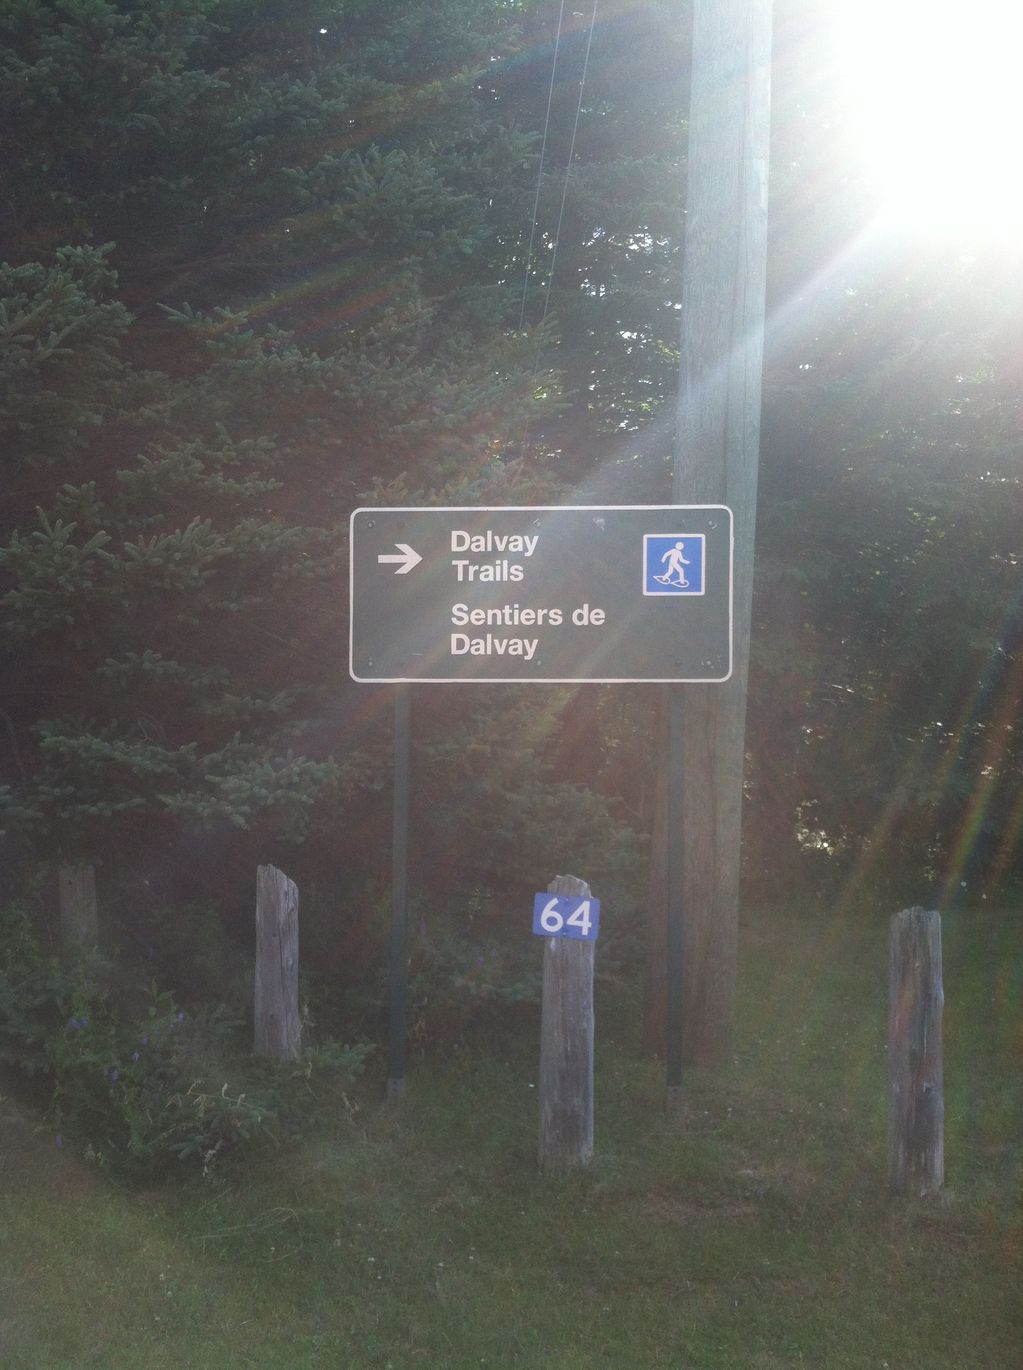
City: charlottetown